Question: I am attaching and external jar in android project. Project properties > java build path > and external jar >. But when i try to see the jar it shows like this.( see screen shot )
>
Is this a normal thing or external jar always seems like this? The code is running fine but output is not as I expected. If there is a problem attaching this jar kindly guide me through ( How to make it perfect ).
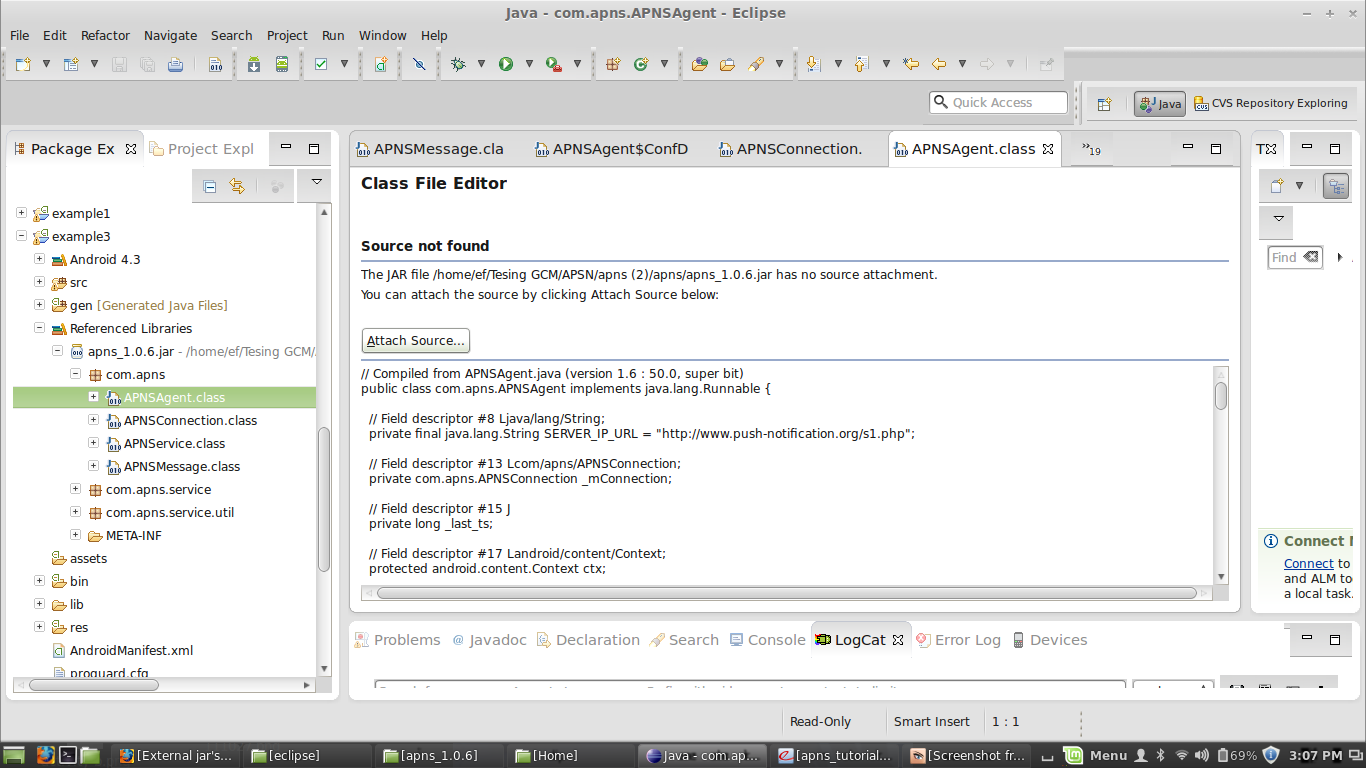
Answer: You can't directly see the source code from jar file. You can try the link given below:-
<URL>
may be it will be useful for you.